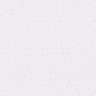
Metastatic tissue present: no